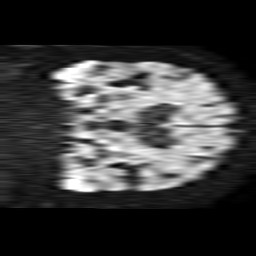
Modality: TRACE
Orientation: coronal
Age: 72
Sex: male
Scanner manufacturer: philips
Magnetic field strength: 1.5 T
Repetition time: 3.987 s
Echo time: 0.1103 s